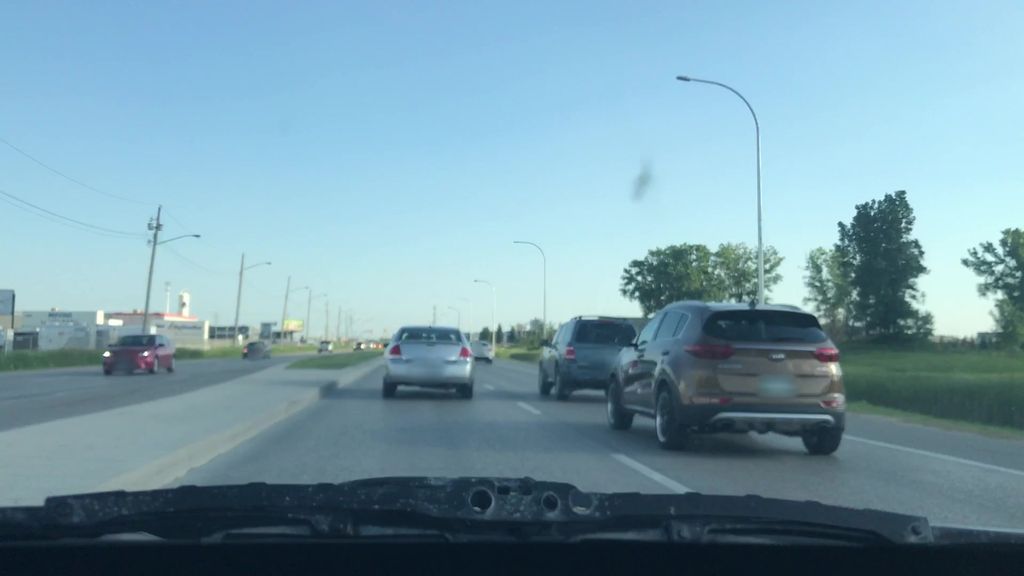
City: winnipeg